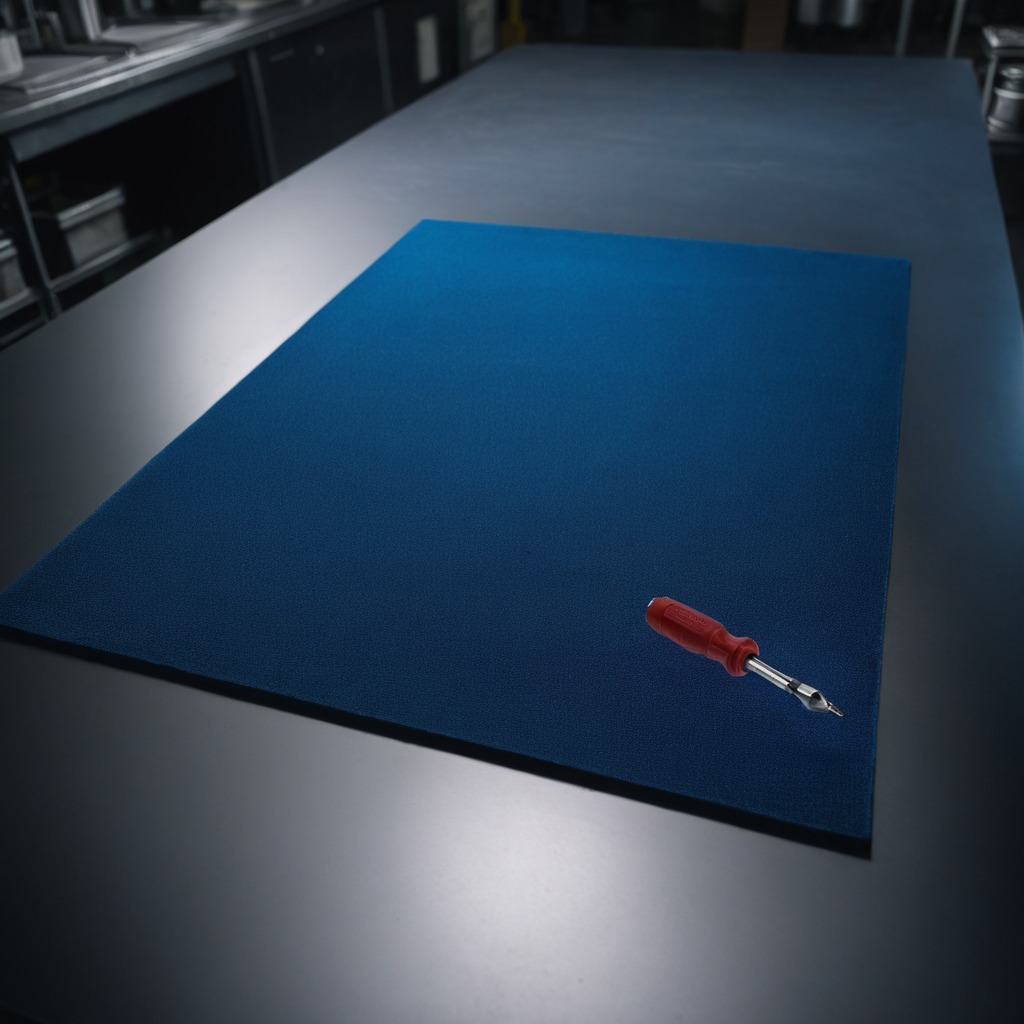
A screwdriver is lying on a clean granite tabletop covered with a blue rubber mat inside a workshop at night dim ambient light soft shadows worn but beneath the mat